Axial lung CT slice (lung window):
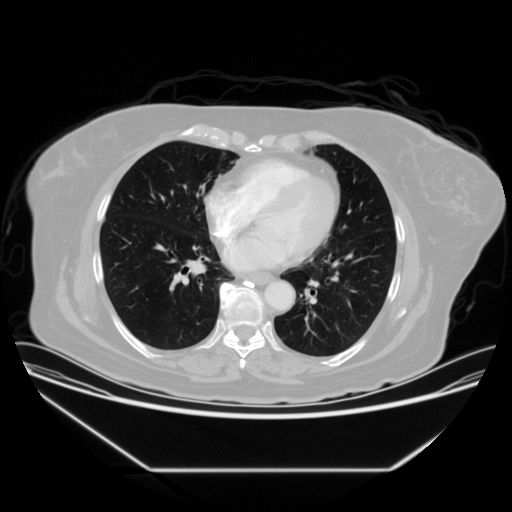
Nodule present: no